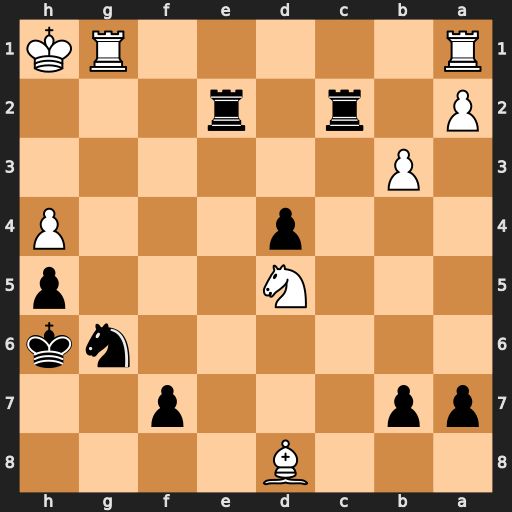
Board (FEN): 3B4/pp3p2/6nk/3N3p/3p3P/1P6/P1r1r3/R5RK
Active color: b
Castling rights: -
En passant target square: -
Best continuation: Rh2#